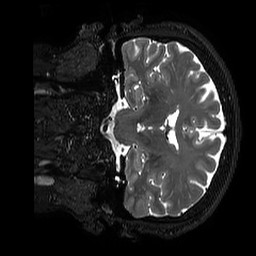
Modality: T2w
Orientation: coronal
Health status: ill
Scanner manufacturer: philips
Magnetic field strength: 3 T
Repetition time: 2.5 s
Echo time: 0.331 s